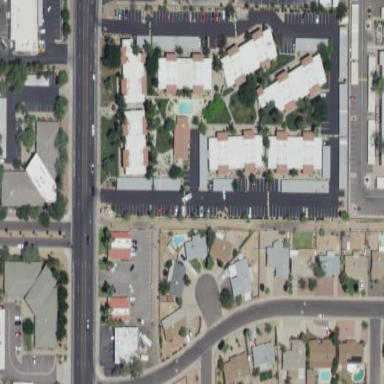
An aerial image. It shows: Residential area with apartments.